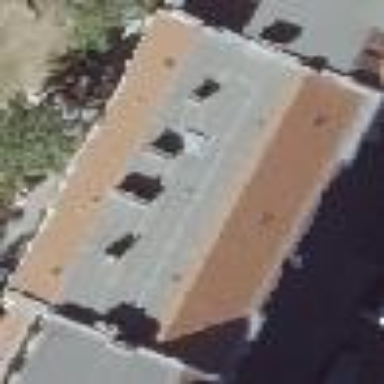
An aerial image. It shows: Apartment building with double saltbox roof shape.